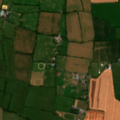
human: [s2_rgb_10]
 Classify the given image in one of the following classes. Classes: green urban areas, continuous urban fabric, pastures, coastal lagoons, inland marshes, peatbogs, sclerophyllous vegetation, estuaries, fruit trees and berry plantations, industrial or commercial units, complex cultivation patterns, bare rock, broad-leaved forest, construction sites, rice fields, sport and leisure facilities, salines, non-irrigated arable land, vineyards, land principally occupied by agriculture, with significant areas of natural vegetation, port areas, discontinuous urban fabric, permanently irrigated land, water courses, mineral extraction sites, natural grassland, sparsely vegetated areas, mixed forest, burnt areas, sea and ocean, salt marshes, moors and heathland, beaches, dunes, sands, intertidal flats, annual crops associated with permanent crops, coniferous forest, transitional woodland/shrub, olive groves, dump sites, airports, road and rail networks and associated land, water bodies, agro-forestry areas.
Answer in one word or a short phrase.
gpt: non-irrigated arable land, pastures